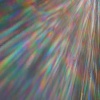
Label: sunburn